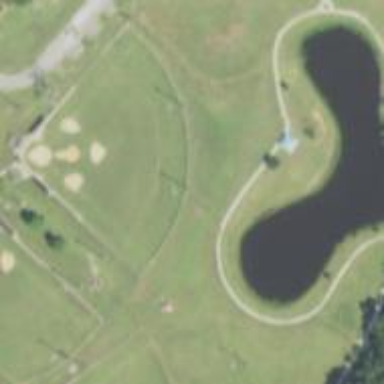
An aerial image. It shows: Pond with natural water.